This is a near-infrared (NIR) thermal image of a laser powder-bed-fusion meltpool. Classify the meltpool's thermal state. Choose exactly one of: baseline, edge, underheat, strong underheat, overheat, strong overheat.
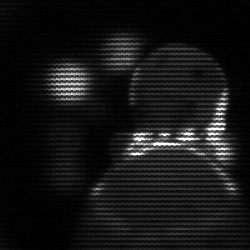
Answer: edge